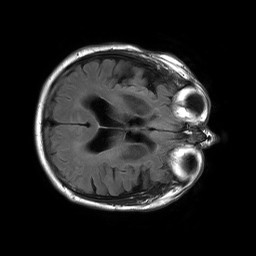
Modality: FLAIR
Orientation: axial
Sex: male
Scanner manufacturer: philips
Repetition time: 11 s
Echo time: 0.125 s